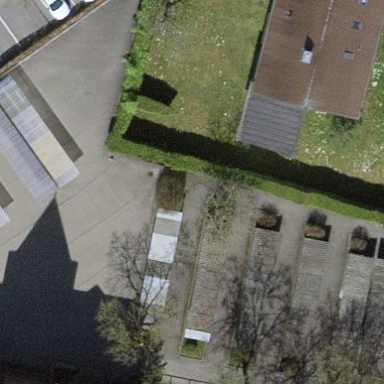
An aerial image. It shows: Roofed bicycle parking shed on building.